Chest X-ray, AP view. Patient: 18 years old, sex F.
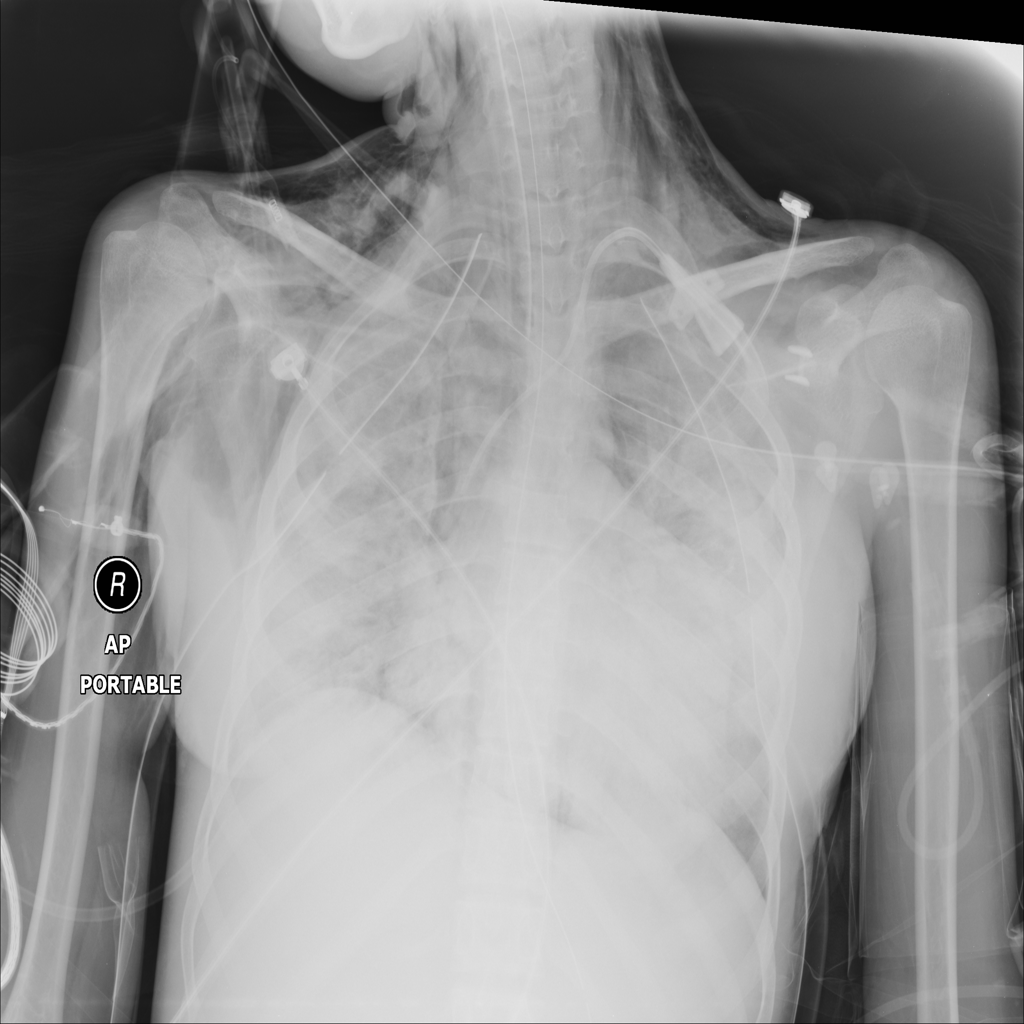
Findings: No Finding